Question: I just started a new Django project. At the moment I haven't written any code, just some tweaks on the settings file. I am using eclipse with PyDev and when I debug the app with eclipse, whenever I try to access to 'http://localhost:8000/admin' the debugger catches a VariableDoesNotExist exception. If I resume the debugger, the page loads properly.
I've tried running './manage.py runserver', and then the page loads fine. It is also working on heroku.
This is a screenshot from Eclipse at the moment that the debugger stops:

I've been using Eclipse with pyDev for other Django projects and never had this problem before.
This is how my settings/base.py looks like:
'''
# Build paths inside the project like this: os.path.join(BASE_DIR, ...)
import os
BASE_DIR = os.path.dirname(os.path.dirname(__file__))
# Quick-start development settings - unsuitable for production
# See https://docs.djangoproject.com/en/1.7/howto/deployment/checklist/
# SECURITY WARNING: keep the secret key used in production secret!
SECRET_KEY = 'knb9js8(zm#1iu4&m64n249d+i7rk%%1(atevdp&c9fx4u)72*'
# SECURITY WARNING: don't run with debug turned on in production!
DEBUG = True
TEMPLATE_DEBUG = True
ALLOWED_HOSTS = []
# Application definition
INSTALLED_APPS = (
'django.contrib.admin',
'django.contrib.auth',
'django.contrib.contenttypes',
'django.contrib.sessions',
'django.contrib.messages',
'django.contrib.staticfiles',
)
MIDDLEWARE_CLASSES = (
'django.contrib.sessions.middleware.SessionMiddleware',
'django.middleware.common.CommonMiddleware',
'django.middleware.csrf.CsrfViewMiddleware',
'django.contrib.auth.middleware.AuthenticationMiddleware',
'django.contrib.auth.middleware.SessionAuthenticationMiddleware',
'django.contrib.messages.middleware.MessageMiddleware',
'django.middleware.clickjacking.XFrameOptionsMiddleware',
)
TEMPLATE_CONTEXT_PROCESSORS = ('django.contrib.auth.context_processors.auth',
'django.core.context_processors.request',
'django.core.context_processors.debug',
'django.core.context_processors.i18n',
'django.core.context_processors.media',
'django.core.context_processors.static',
'django.core.context_processors.tz',
'django.contrib.messages.context_processors.messages')
ROOT_URLCONF = 'pictures.urls'
WSGI_APPLICATION = 'pictures.wsgi.application'
# Internationalization
# https://docs.djangoproject.com/en/1.7/topics/i18n/
LANGUAGE_CODE = 'en-us'
TIME_ZONE = 'UTC'
USE_I18N = True
USE_L10N = True
USE_TZ = True
# Static files (CSS, JavaScript, Images)
# https://docs.djangoproject.com/en/1.7/howto/static-files/
STATIC_URL = '/static/'
'''
I've also tried with the default value for 'TEMPLATE_CONTEXT_PROCESSORS'.
Thank you.
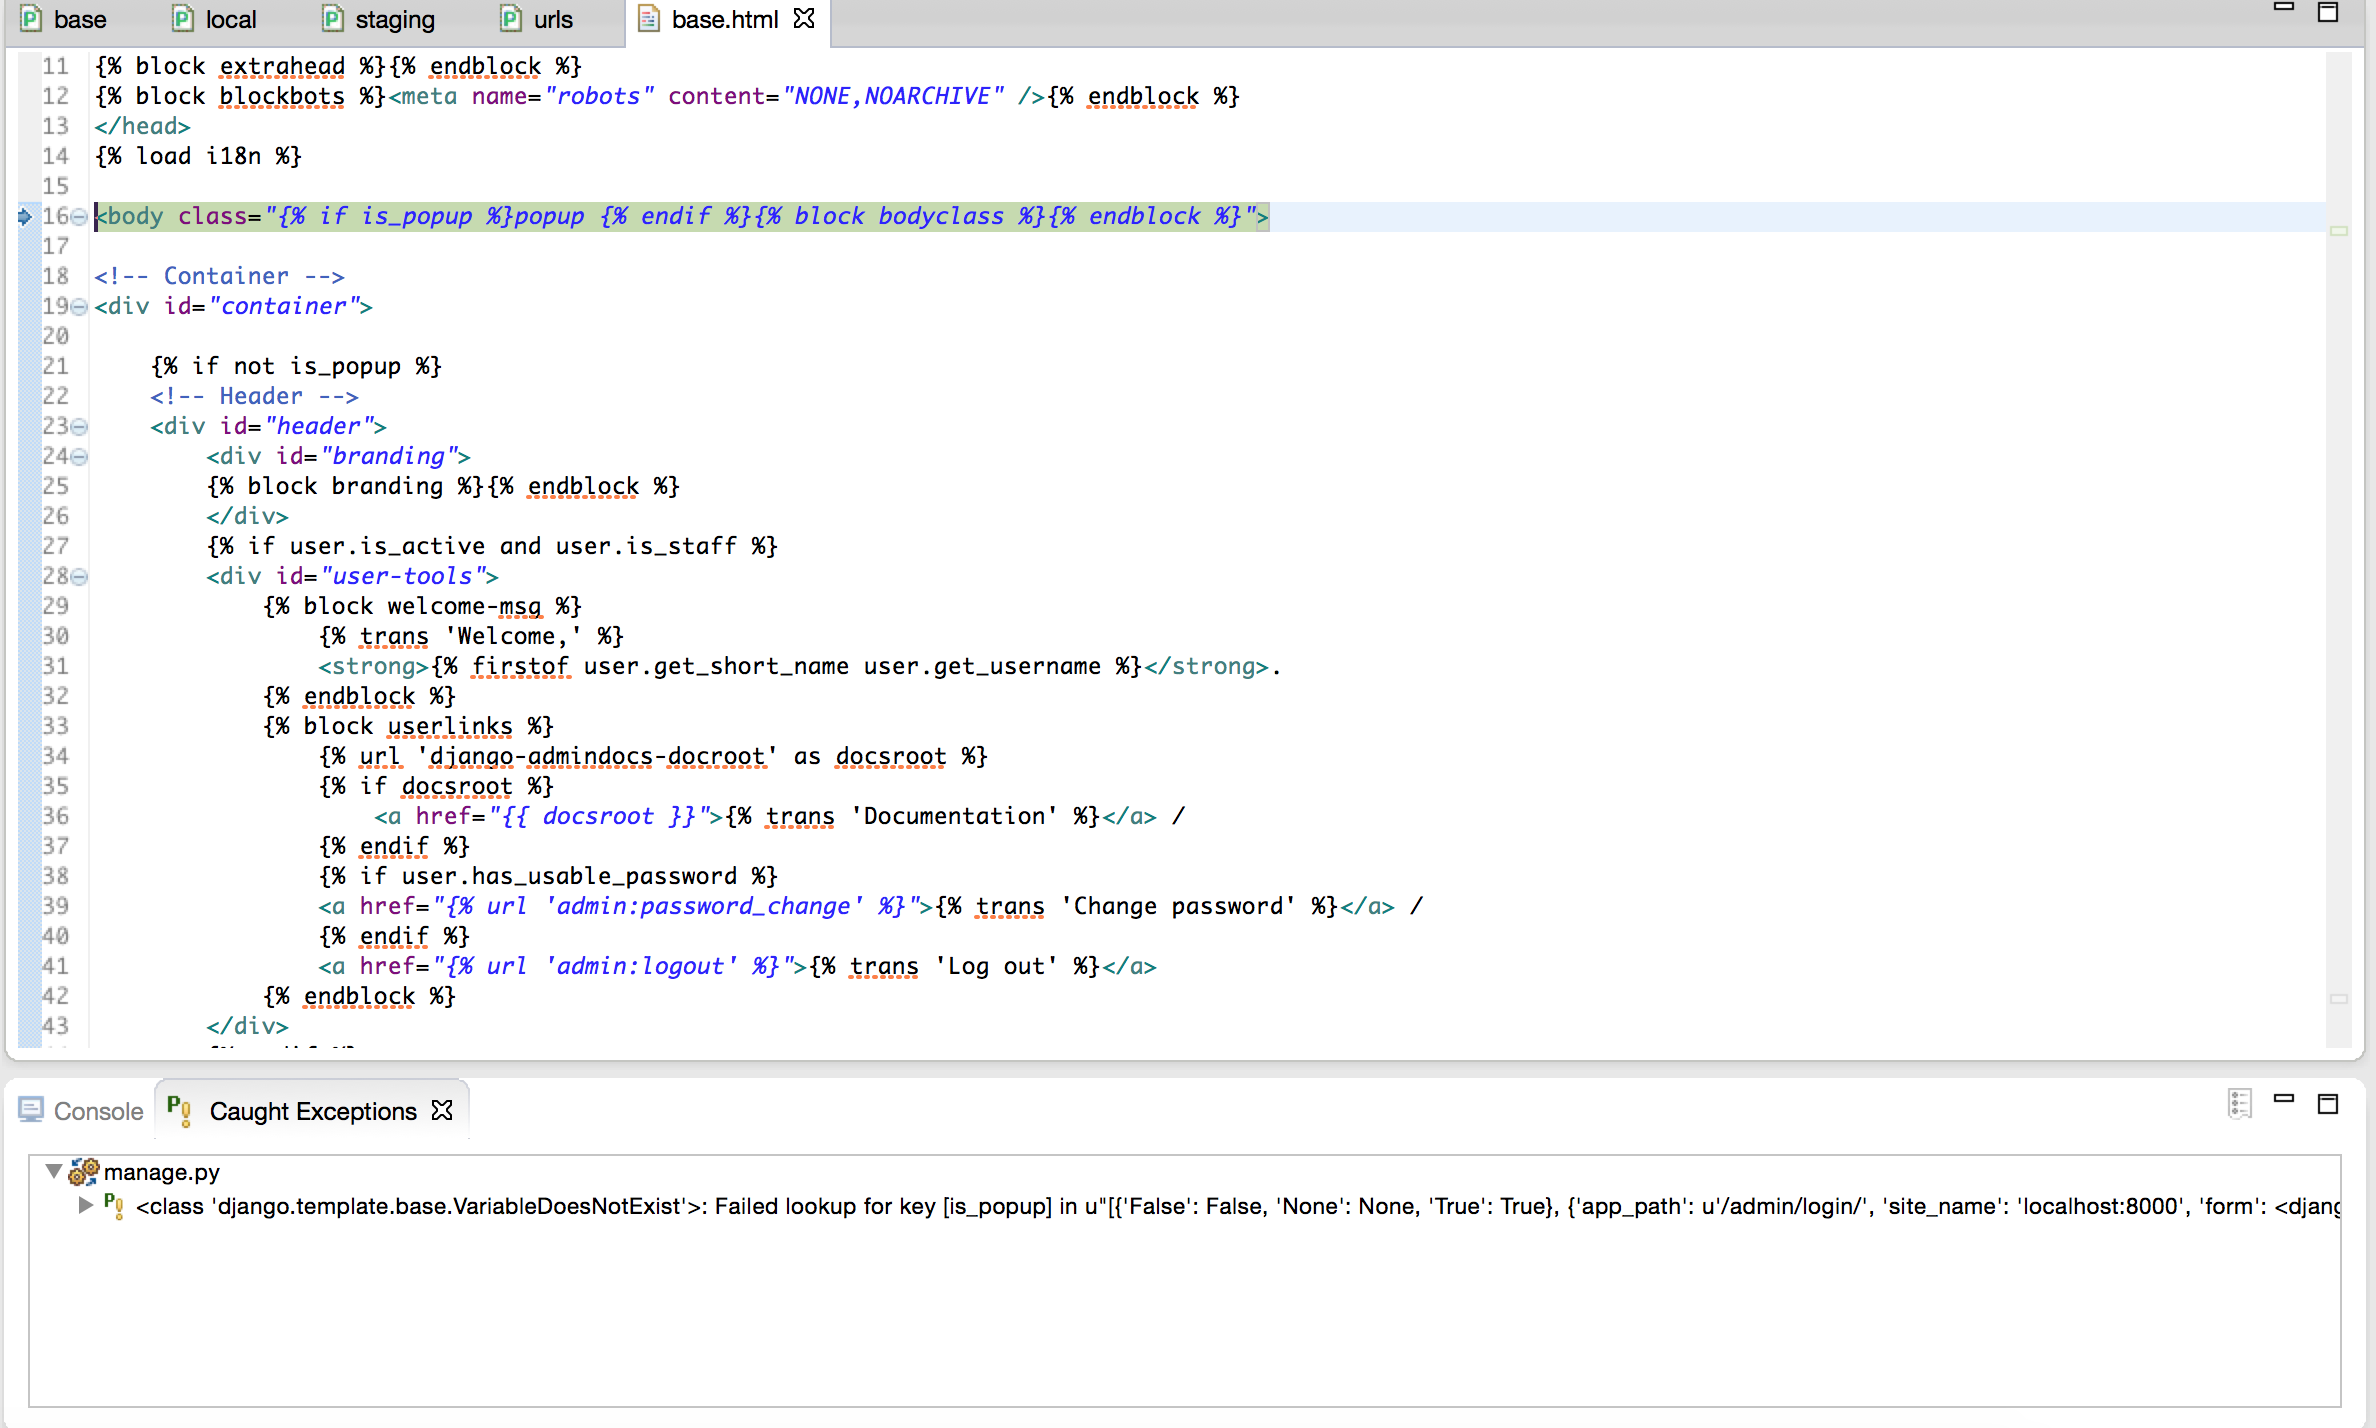
Answer: How I fix it:
1. On the caught Exception view, right-click on the exception and then 'Ignore ...'
2. On PyDev > Manage Exception Breakpoints uncheck Suspend on django template render exception and make sure you don't have any of the checkboxes on the list selected.
Probably only 2 is needed, but this is what I did.